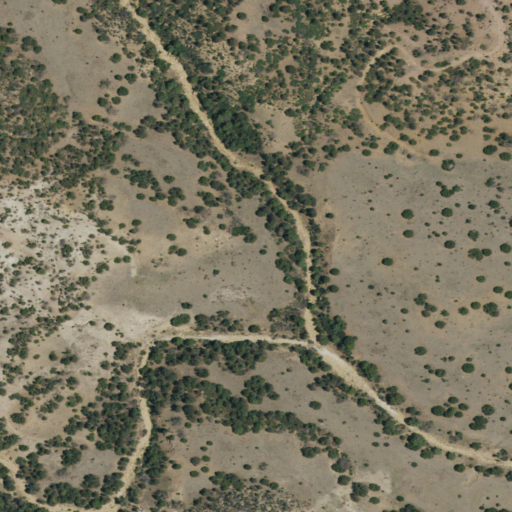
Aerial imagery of valley in New Mexico named Sand Well Canyon containing evergreen forest, shrub, and grassland